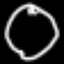
Label: clock